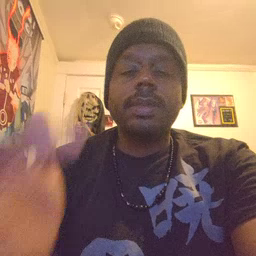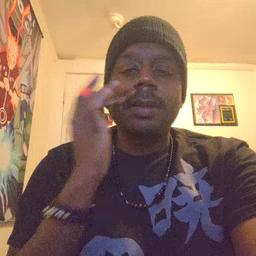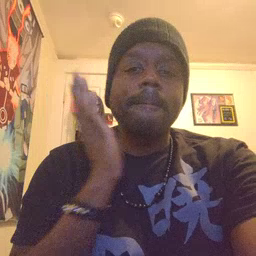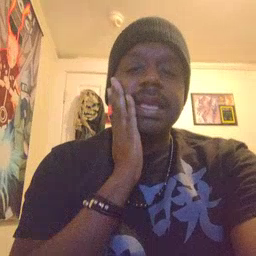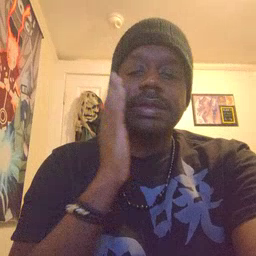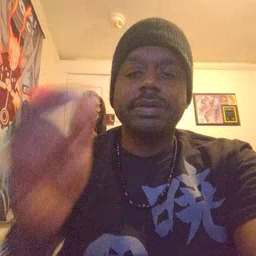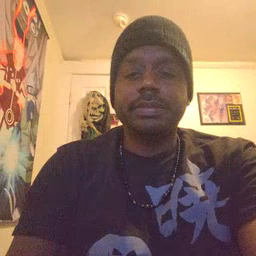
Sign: bee